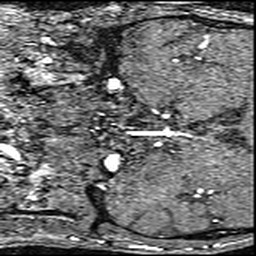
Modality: angio
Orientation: coronal
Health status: ill
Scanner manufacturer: siemens
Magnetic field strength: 3 T
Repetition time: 0.023 s
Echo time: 0.00418 s